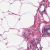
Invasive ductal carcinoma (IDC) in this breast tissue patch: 0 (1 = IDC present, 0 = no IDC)